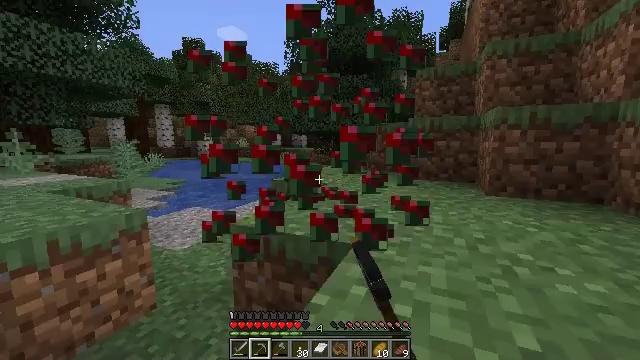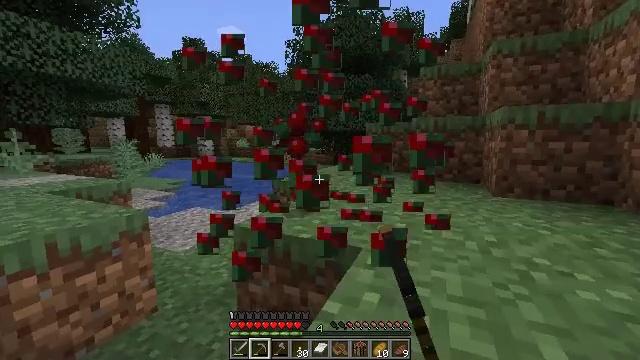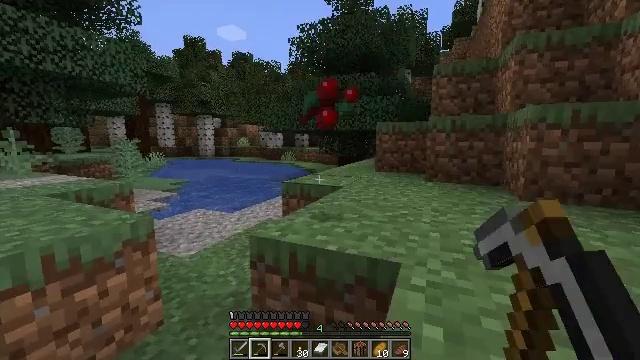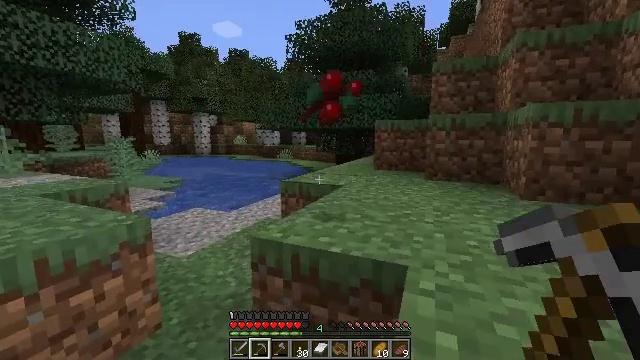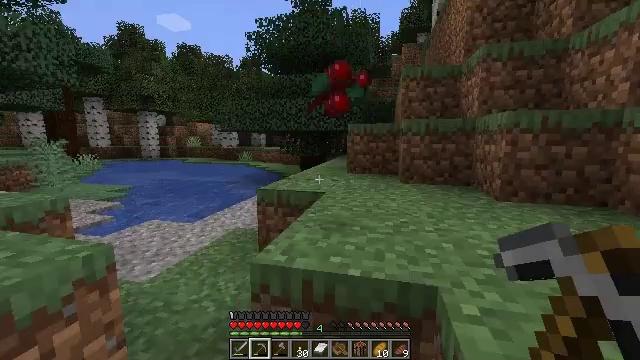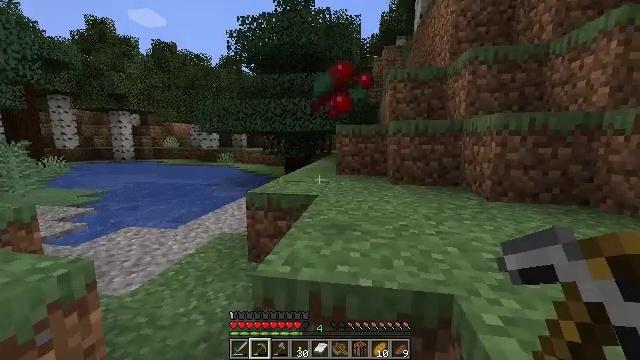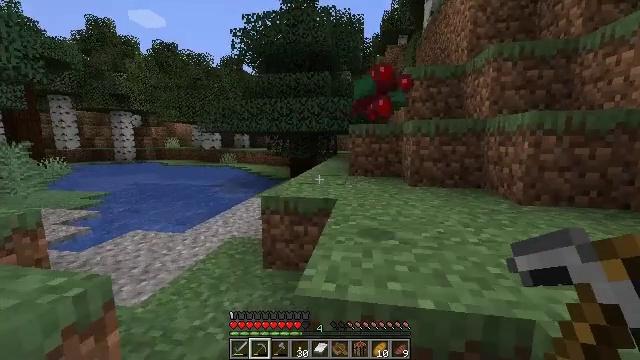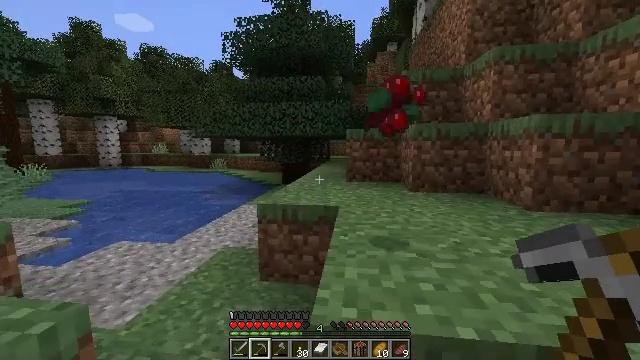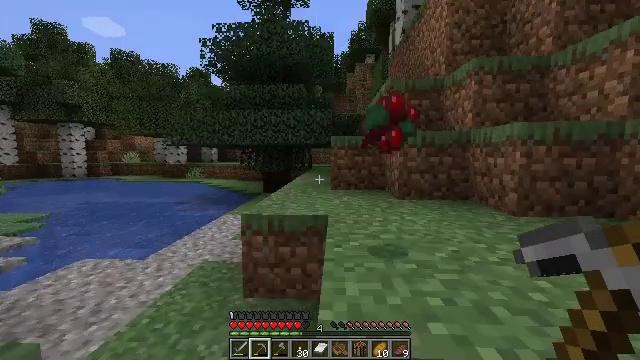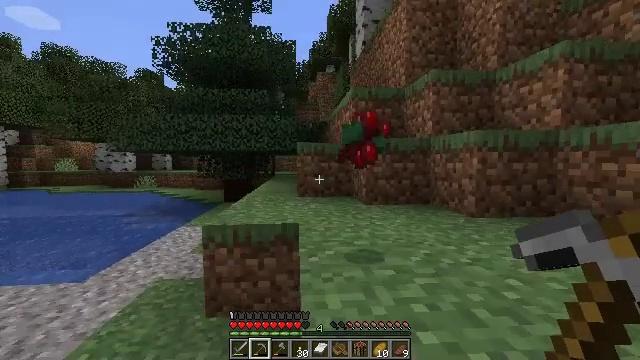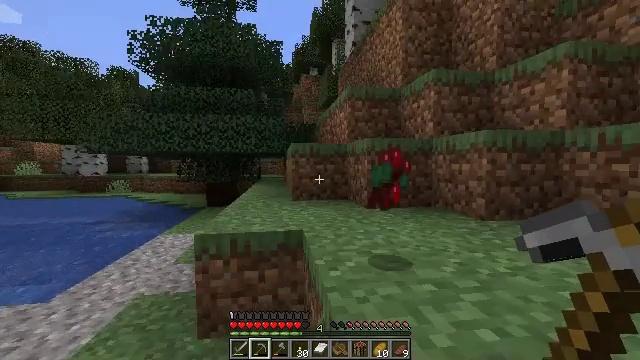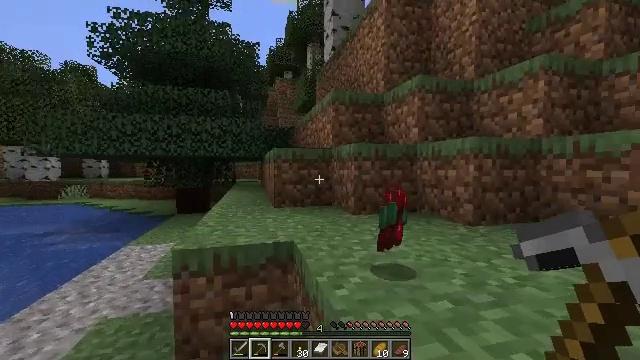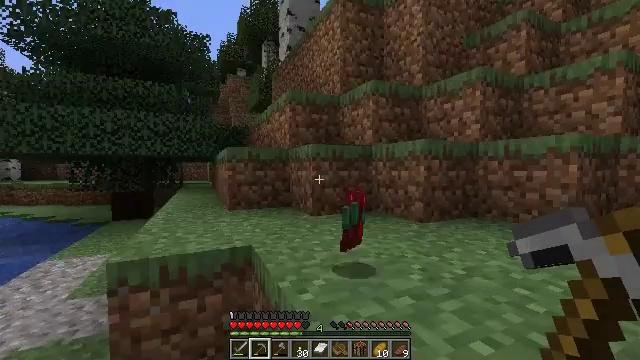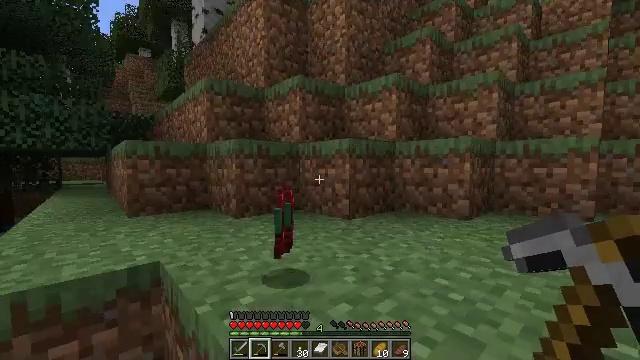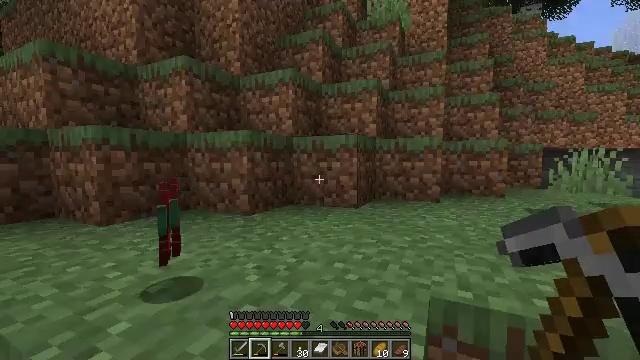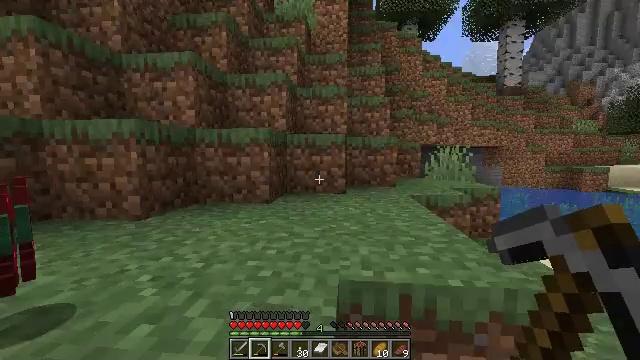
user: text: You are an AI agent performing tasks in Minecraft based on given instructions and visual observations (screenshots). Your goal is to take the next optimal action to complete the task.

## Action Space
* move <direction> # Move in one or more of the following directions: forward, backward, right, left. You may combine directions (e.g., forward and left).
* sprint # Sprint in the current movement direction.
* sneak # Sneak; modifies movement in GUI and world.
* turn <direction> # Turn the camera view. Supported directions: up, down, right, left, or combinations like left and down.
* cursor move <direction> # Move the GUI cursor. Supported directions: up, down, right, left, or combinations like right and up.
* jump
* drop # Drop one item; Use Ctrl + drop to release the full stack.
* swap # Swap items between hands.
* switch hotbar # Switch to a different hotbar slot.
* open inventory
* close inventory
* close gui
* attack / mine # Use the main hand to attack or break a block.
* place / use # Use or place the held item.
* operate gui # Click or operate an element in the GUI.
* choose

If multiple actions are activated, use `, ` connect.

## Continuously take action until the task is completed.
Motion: motion action
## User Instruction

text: Gather poppy from the ground.
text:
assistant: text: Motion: move forward and move left
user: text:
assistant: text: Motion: move forward and move left
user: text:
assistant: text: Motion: move forward and move left
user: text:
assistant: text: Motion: move forward and move left, turn right
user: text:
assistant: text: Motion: move forward and move left, turn right
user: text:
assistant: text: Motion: move forward and move left
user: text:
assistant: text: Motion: move forward, turn right and up
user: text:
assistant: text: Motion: move forward and move left, turn right and up
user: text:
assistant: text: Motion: move forward and move left, turn right and up
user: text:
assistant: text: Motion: move forward and move left, turn right
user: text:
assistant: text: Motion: move forward and move left, turn right
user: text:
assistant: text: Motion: move forward, turn right
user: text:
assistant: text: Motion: move forward, turn right
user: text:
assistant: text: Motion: move forward and move right, turn right and down
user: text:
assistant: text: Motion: move forward and move right, turn right and down
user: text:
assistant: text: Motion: move forward and move right, turn right and up
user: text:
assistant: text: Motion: move forward and move right, turn right and up
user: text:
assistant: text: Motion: move forward and move right
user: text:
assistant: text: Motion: move forward and move right
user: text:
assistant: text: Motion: move forward and move right
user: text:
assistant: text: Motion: move forward and move right
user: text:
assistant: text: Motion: move forward and move left
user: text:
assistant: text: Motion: move forward and move left, turn left and down
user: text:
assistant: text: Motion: move forward and move left, turn left and down
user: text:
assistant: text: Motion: move forward and move left, turn left and down
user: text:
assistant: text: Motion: move forward and move left, turn left, jump
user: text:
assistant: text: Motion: move forward and move left, turn right and up, jump
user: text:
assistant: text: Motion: move forward and move left, turn right and up, jump
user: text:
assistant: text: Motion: move forward and move left, turn right, jump
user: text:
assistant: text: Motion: move forward and move left, turn right and down